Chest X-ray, PA view. Patient: 50 years old, sex M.
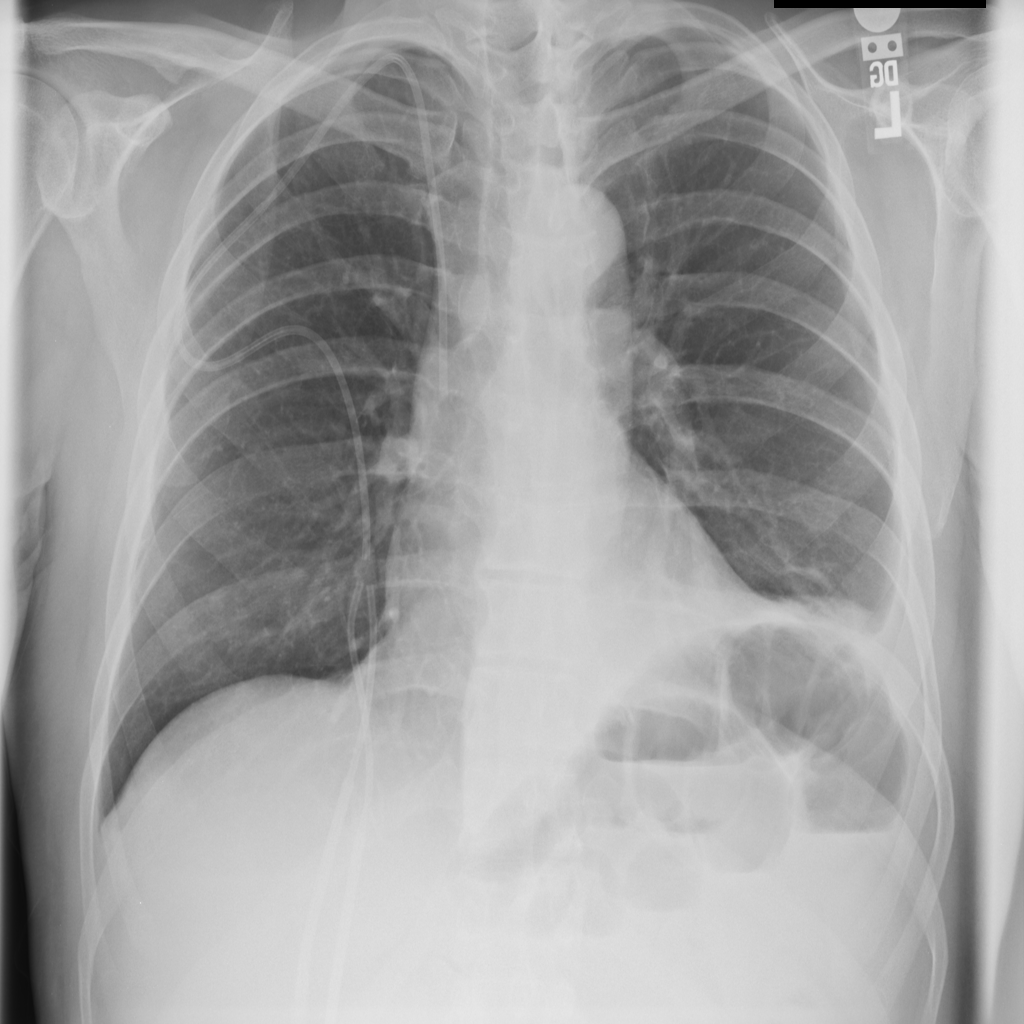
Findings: Atelectasis, Effusion, Infiltration